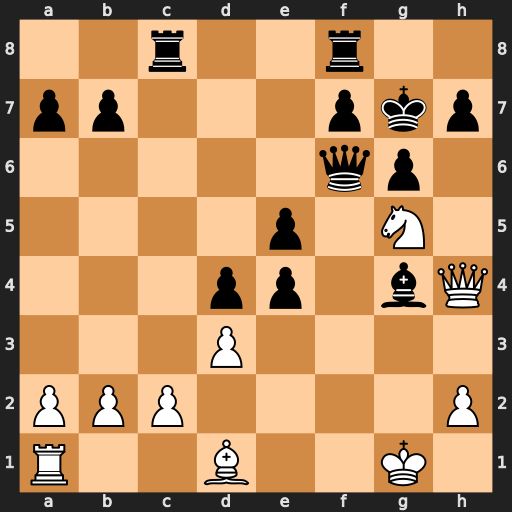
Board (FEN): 2r2r2/pp3pkp/5qp1/4p1N1/3pp1bQ/3P4/PPP4P/R2B2K1
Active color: w
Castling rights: -
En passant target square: -
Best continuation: Qxh7#